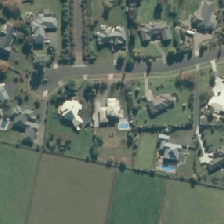
Land cover: urban_build_up